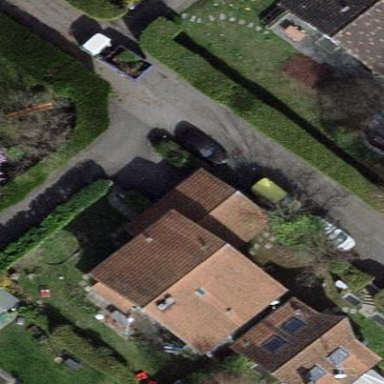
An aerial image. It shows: Garden enclosed by fence.